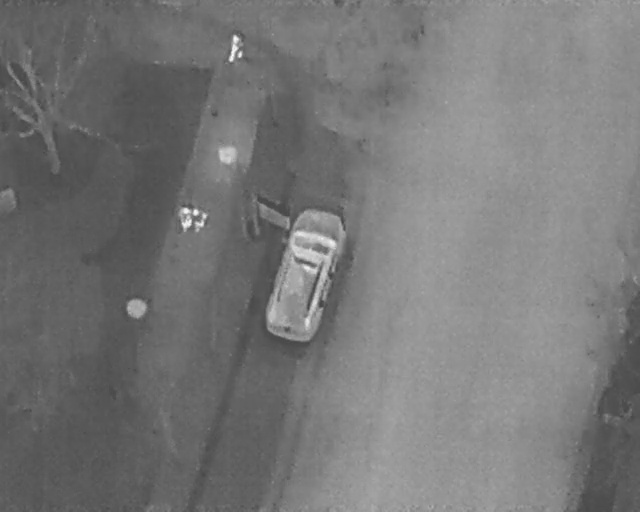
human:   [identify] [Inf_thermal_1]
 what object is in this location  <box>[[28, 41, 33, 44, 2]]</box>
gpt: <ref>1 large person at the center</ref>

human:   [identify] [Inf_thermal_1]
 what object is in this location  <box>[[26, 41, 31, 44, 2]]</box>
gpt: <ref>1 large person at the left</ref>

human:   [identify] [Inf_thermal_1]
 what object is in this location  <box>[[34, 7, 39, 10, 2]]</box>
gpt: <ref>1 large person at the top</ref>